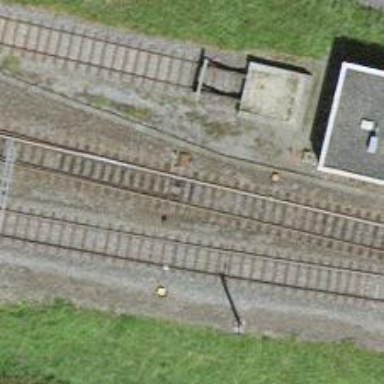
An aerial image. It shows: Railway switch.